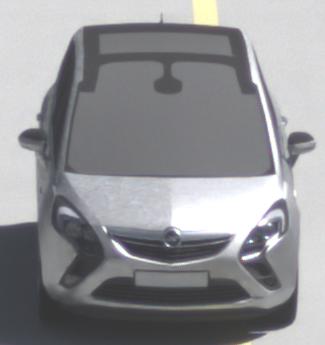
Make: Opel
Model: Zafira Tourer 1.8
Detailed model: Zafira (C) Tourer
Model produced from: 2012/01
Model produced until: 2015/06
Doors: 5
Color: white
Road condition: dry road
Daytime: midday
Contrast: high contrast